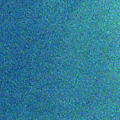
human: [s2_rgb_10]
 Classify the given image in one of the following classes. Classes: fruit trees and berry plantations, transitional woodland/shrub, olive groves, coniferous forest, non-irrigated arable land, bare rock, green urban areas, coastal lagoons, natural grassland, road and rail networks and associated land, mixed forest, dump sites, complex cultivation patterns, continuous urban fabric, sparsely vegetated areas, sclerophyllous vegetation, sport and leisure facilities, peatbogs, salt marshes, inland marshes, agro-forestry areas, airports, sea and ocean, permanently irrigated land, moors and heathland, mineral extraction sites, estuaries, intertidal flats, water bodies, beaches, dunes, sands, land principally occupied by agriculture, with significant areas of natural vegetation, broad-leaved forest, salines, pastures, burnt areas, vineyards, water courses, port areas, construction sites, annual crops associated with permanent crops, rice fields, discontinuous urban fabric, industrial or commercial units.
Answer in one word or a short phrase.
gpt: sea and ocean